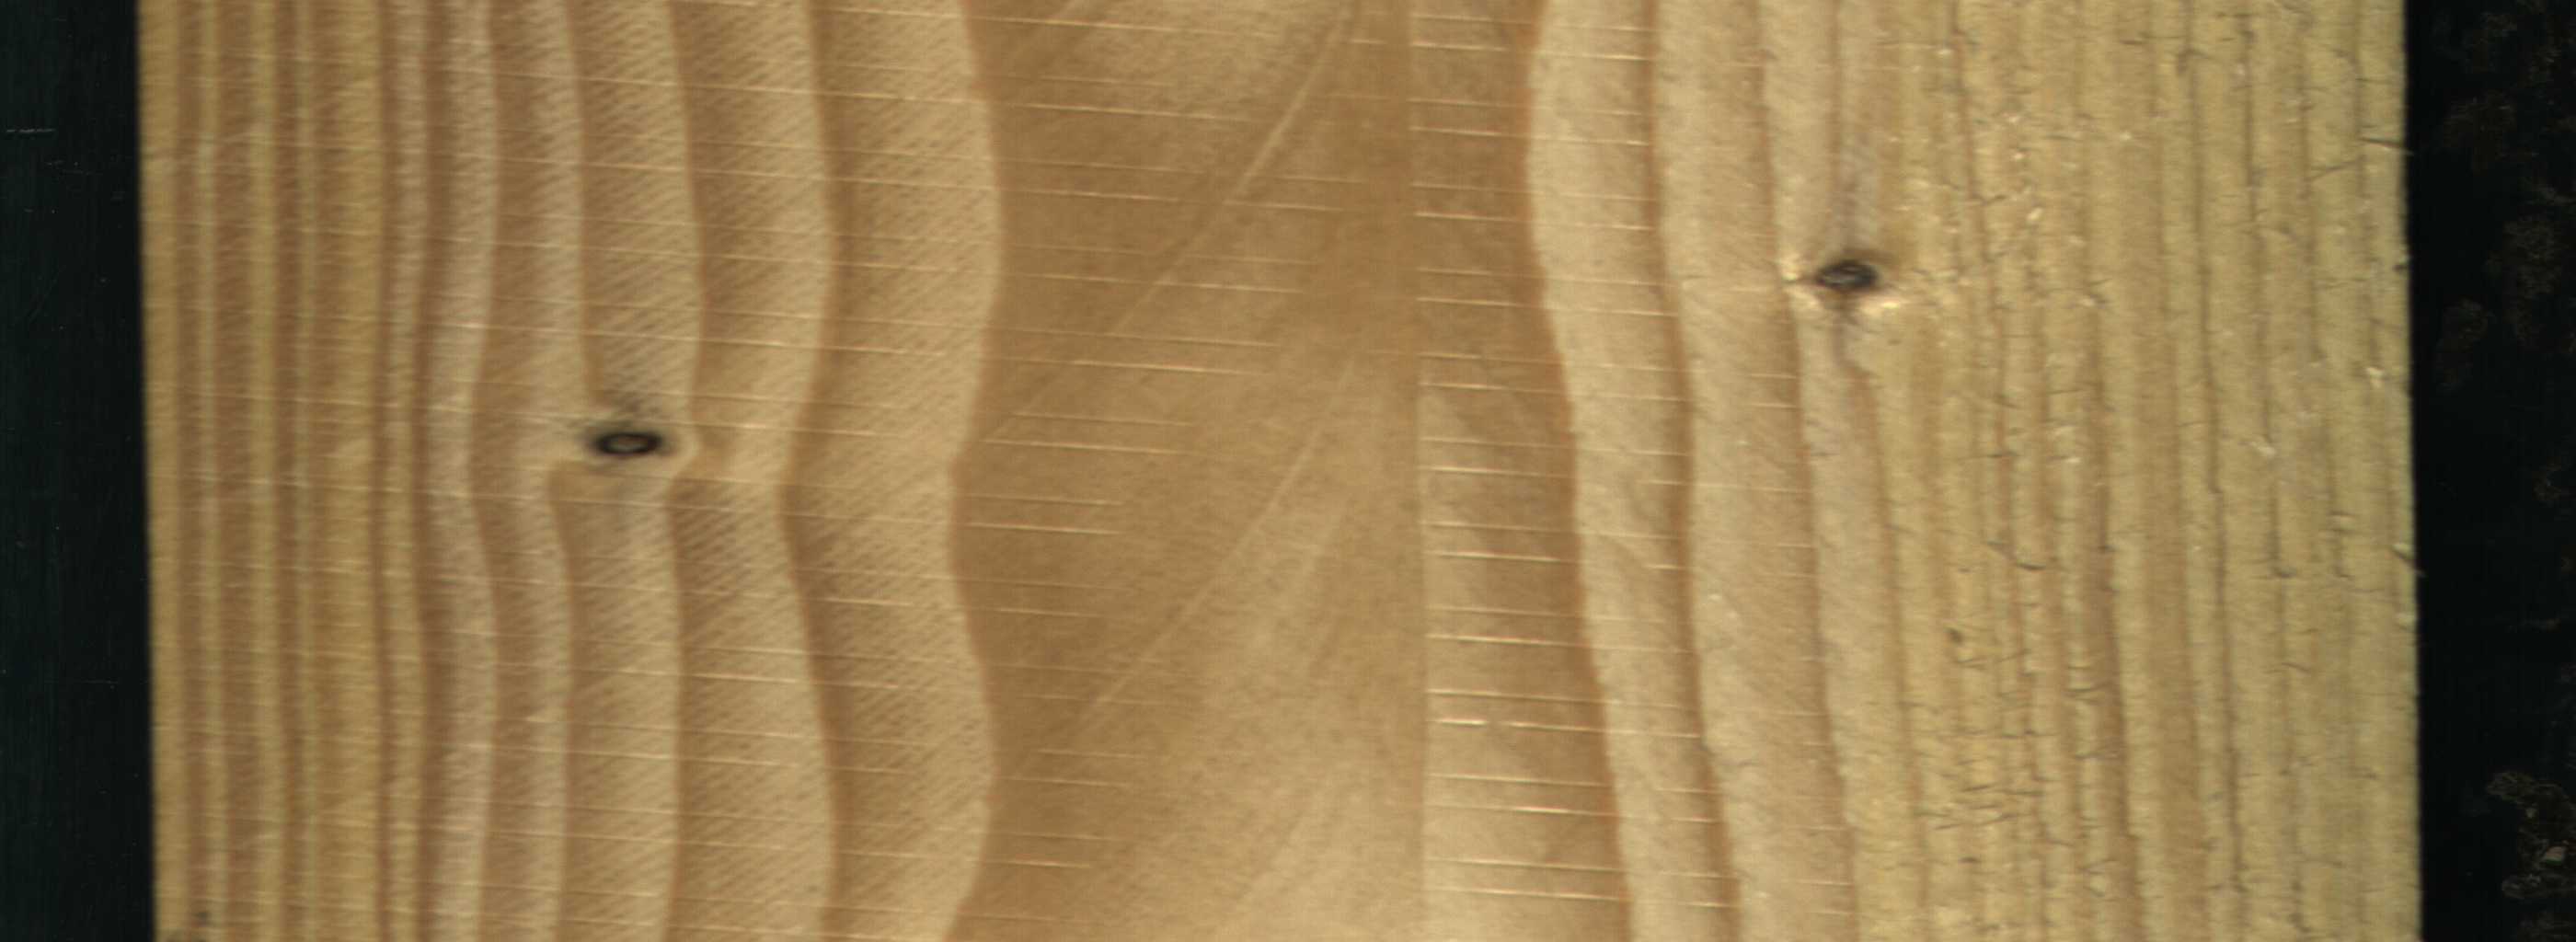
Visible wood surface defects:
Dead_Knot
Dead_Knot
Live_Knot
Live_Knot
Live_Knot